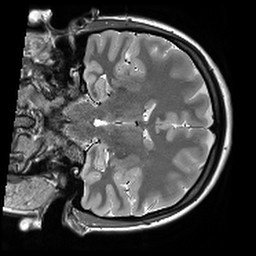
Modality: T2starw
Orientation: coronal
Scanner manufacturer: siemens
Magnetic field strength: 3 T
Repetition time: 8.1 s
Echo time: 0.05 s